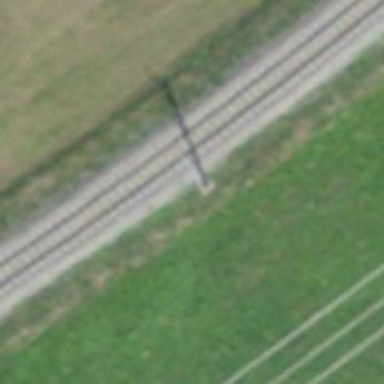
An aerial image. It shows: Narrow-gauge railway track with one electrified contact line.